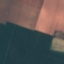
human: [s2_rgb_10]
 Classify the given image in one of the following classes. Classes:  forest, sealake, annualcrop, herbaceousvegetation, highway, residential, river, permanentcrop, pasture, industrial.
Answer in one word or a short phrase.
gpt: AnnualCrop